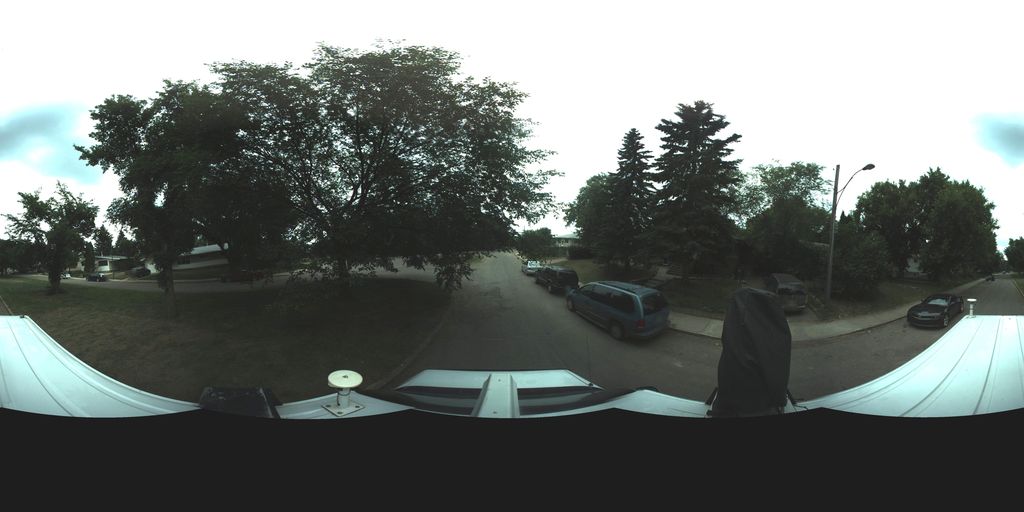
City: saskatoon